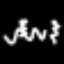
Label: squiggle